Interaction volume radius: 10 \u00c5
Interaction volume height: 25 \u00c5
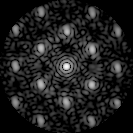
Disorder parameter: 0.4145